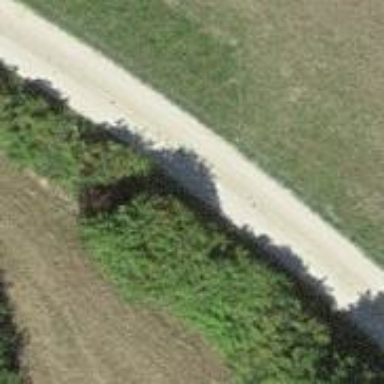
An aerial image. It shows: Hedge acting as barrier.